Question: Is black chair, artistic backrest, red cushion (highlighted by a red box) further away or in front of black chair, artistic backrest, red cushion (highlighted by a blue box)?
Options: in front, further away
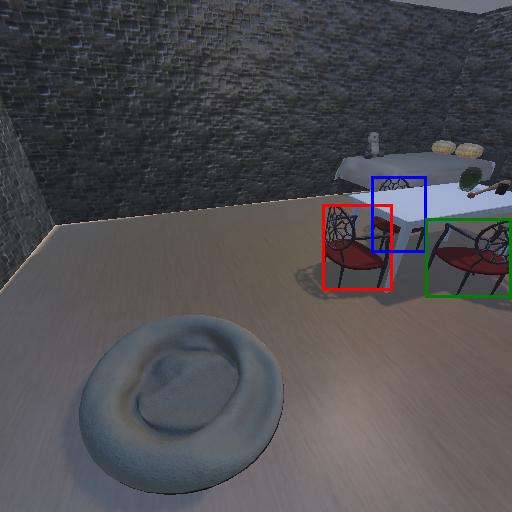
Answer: in front